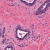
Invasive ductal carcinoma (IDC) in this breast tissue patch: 0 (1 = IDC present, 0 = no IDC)